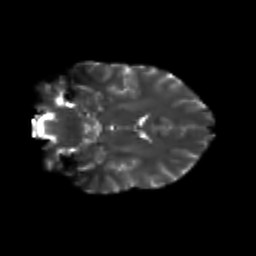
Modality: T2w
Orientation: coronal
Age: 18
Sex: female
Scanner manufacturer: siemens
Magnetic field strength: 3 T
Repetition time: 3.5 s
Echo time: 0.104 s